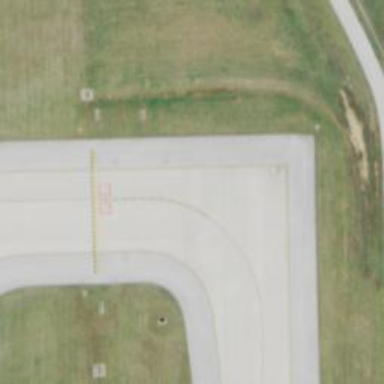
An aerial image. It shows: View of taxiway at the airport.